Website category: university
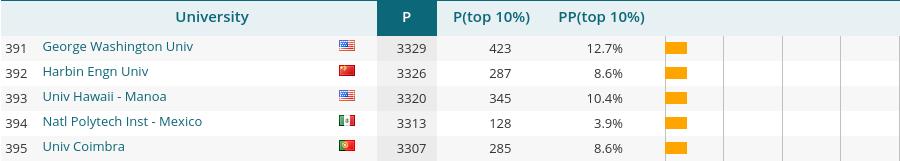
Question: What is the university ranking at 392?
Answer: Harbin Engn Univ

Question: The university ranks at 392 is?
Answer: Harbin Engn Univ

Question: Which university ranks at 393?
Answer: Univ Hawaii - Manoa

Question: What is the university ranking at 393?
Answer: Univ Hawaii - Manoa

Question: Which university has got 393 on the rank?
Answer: Univ Hawaii - Manoa

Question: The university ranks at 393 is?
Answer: Univ Hawaii - Manoa

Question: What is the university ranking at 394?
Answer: Natl Polytech Inst - Mexico

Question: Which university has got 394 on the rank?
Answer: Natl Polytech Inst - Mexico

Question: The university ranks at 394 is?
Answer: Natl Polytech Inst - Mexico

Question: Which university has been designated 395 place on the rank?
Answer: Univ Coimbra

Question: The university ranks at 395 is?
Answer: Univ Coimbra

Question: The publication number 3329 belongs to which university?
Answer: George Washington Univ

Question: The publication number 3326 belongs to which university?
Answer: Harbin Engn Univ

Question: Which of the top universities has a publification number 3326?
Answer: Harbin Engn Univ

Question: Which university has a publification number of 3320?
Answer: Univ Hawaii - Manoa

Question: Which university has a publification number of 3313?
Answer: Natl Polytech Inst - Mexico

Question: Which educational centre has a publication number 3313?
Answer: Natl Polytech Inst - Mexico

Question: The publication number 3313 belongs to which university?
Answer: Natl Polytech Inst - Mexico

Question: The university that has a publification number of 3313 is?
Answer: Natl Polytech Inst - Mexico

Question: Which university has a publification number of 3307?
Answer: Univ Coimbra

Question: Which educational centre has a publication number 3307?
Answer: Univ Coimbra

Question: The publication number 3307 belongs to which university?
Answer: Univ Coimbra

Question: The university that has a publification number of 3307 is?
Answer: Univ Coimbra

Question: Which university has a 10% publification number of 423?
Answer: George Washington Univ

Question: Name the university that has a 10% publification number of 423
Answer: George Washington Univ

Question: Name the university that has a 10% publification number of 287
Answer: Harbin Engn Univ

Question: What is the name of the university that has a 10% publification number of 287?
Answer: Harbin Engn Univ

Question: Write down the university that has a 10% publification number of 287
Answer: Harbin Engn Univ

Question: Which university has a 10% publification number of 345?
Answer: Univ Hawaii - Manoa

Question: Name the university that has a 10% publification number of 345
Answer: Univ Hawaii - Manoa

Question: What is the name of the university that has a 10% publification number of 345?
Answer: Univ Hawaii - Manoa

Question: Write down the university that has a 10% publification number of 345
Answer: Univ Hawaii - Manoa

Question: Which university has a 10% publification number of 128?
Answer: Natl Polytech Inst - Mexico

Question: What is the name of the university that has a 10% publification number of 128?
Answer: Natl Polytech Inst - Mexico

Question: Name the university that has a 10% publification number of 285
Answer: Univ Coimbra

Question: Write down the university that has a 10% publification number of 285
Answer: Univ Coimbra